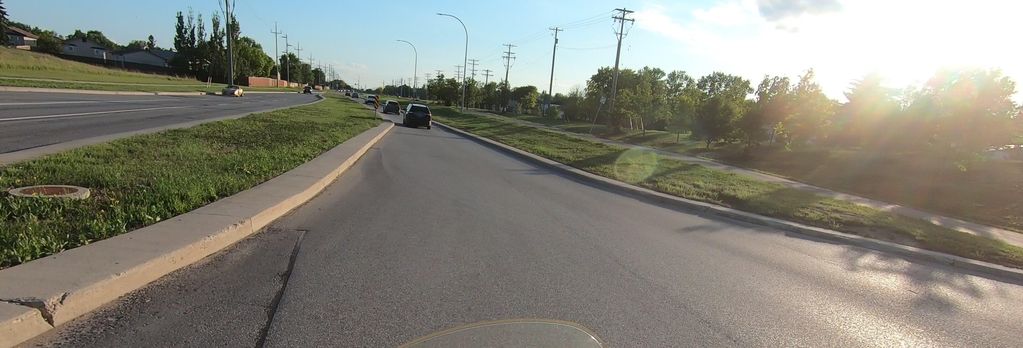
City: winnipeg